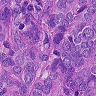
Metastatic tissue present: yes